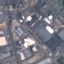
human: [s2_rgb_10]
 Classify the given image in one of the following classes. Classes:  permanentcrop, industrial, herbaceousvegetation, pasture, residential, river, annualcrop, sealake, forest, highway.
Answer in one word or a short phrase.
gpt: Industrial